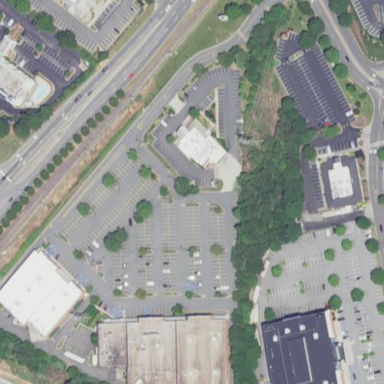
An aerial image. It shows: Retail area.